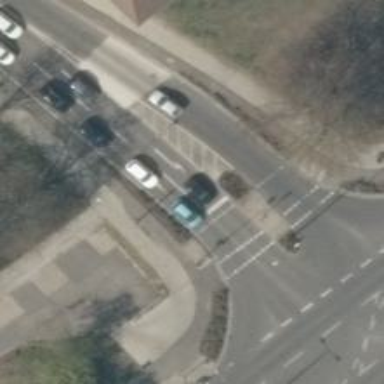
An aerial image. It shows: Asphalt surface with both sidewalk and cycle track.